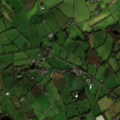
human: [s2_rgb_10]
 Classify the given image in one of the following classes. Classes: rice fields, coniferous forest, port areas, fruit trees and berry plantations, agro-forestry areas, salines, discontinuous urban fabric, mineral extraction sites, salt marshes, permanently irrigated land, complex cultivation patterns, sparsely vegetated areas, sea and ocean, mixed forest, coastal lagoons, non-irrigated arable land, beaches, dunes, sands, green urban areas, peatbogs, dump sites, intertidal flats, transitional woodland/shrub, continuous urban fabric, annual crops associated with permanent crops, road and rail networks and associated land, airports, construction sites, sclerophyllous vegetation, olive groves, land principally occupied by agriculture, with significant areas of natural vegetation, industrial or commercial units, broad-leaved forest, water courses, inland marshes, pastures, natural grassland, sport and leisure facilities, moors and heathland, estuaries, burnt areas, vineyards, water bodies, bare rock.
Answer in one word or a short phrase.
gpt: pastures